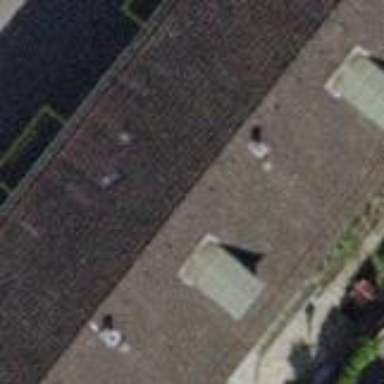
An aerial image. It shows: Industrial building with gabled tile roof.